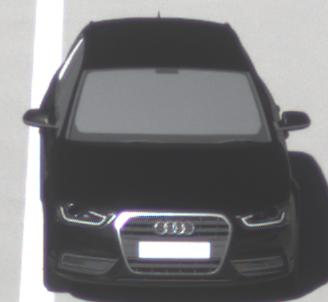
Make: Audi
Model: A4 Avant 1.8 TFSI
Detailed model: A4 (B8) Avant
Model produced from: 2012/02
Model produced until: 2015/04
Doors: 5
Color: black
Road condition: dry road
Daytime: morning or afternoon
Contrast: high contrast